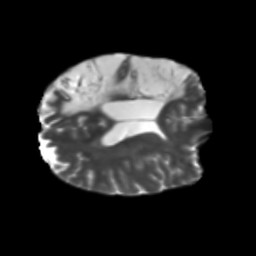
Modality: T2w
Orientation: axial
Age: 49
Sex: male
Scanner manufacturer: siemens
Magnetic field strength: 3 T
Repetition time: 5.47 s
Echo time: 0.0854 s